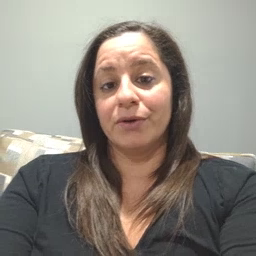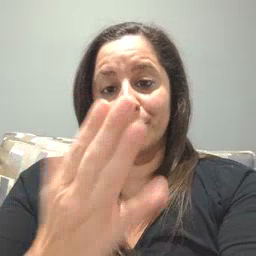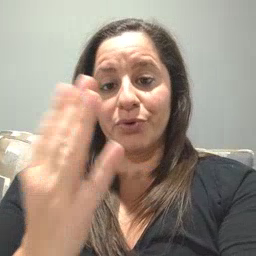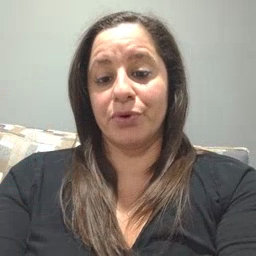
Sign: book